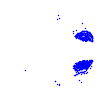
Particle: pion